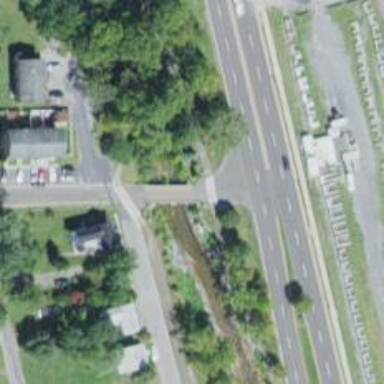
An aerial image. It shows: Residential road with bridge.